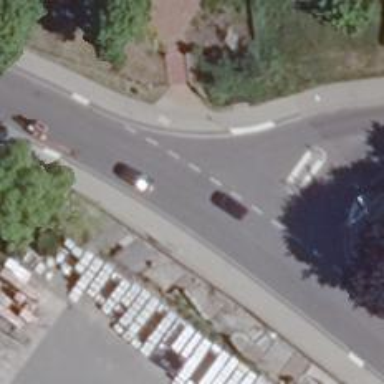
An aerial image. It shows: Tertiary road with asphalt surface. Both sides have sidewalks and there is cycle track on the left side.